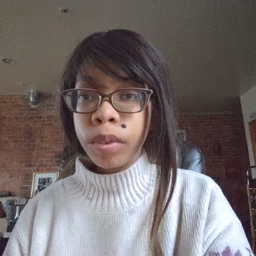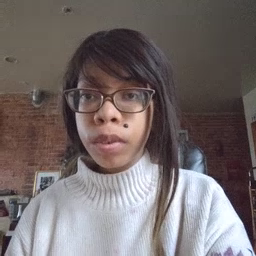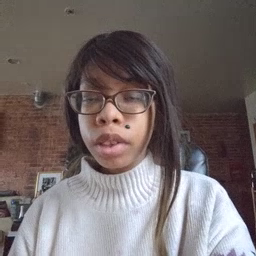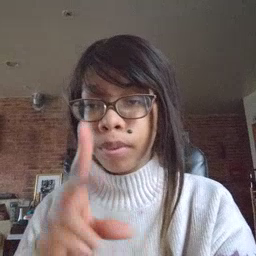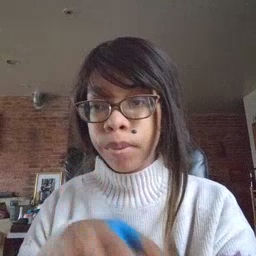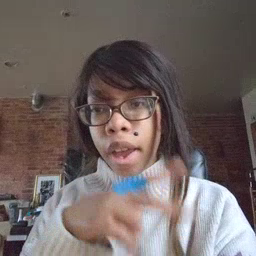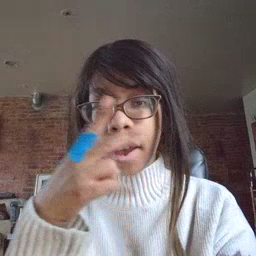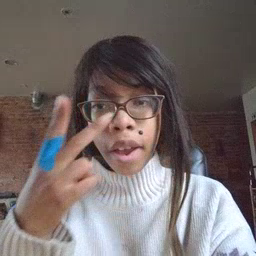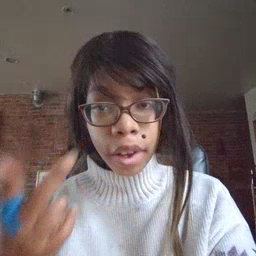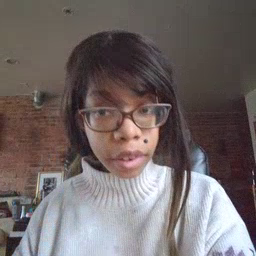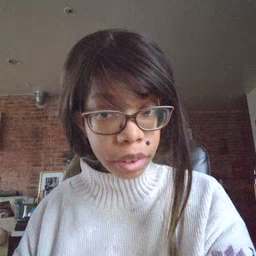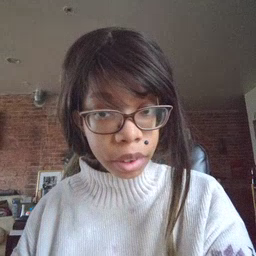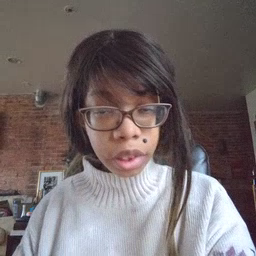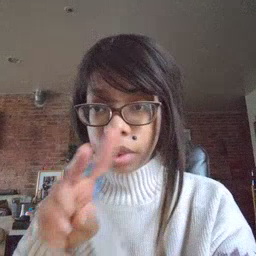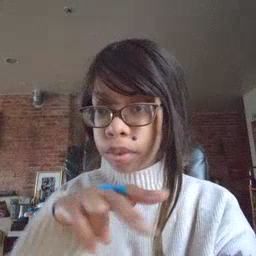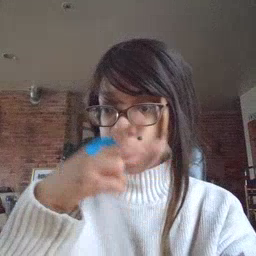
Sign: fall